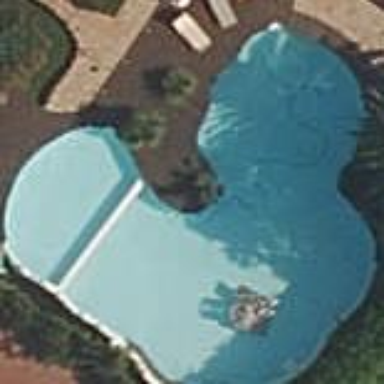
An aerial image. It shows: Swimming pool located in leisure land.